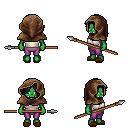
a pixel art fantasy rpg character, female body template, orc, green skin, white sleeveless shirt, magenta pants, raven loose hair, cloth hood, brown slippers, spear, four views (front, back, left, right), 2x2 character sprite sheet, small pixel art, hard edges, no anti-aliasing